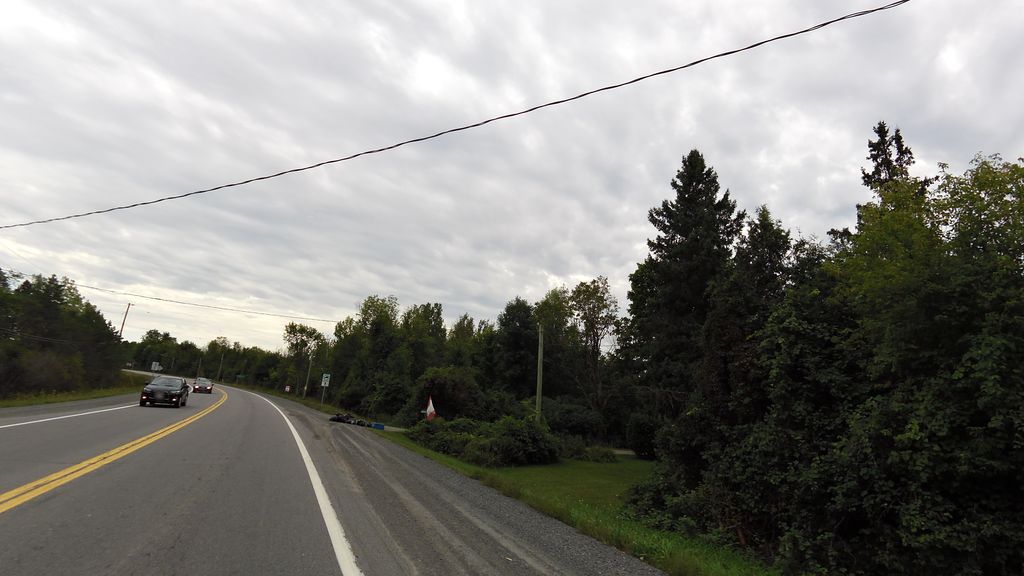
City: ottawa-gatineau